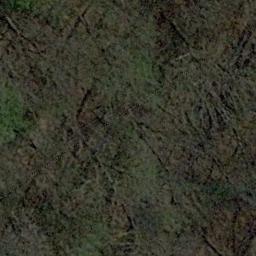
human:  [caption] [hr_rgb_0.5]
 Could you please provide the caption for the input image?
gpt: The forest is on the bare land .

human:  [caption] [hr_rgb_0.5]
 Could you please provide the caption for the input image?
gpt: Many withered trees are in a forest .

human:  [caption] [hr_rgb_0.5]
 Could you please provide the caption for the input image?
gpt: This is a dense forest .

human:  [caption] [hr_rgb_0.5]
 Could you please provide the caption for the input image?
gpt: The forest has some sparse green trees and grass and the forest soil is deep yellow .

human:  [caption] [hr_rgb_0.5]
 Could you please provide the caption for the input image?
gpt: A sparse forest with some withered trees .